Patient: sex M, age 50
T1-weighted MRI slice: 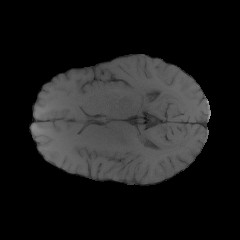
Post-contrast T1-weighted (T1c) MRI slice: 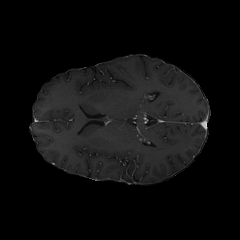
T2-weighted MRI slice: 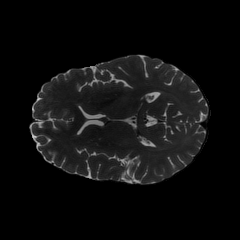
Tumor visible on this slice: no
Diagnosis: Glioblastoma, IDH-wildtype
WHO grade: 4